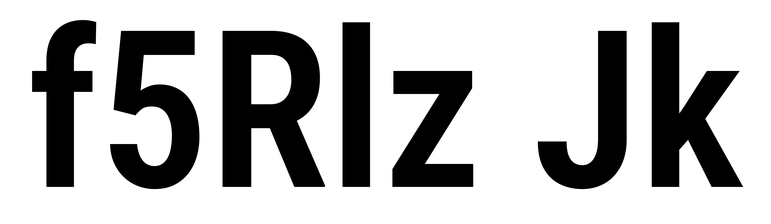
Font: Roboto_Condensed_SemiBold